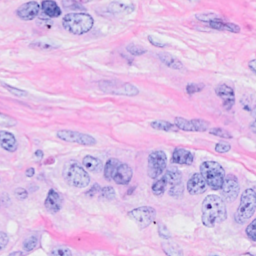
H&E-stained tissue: Breast